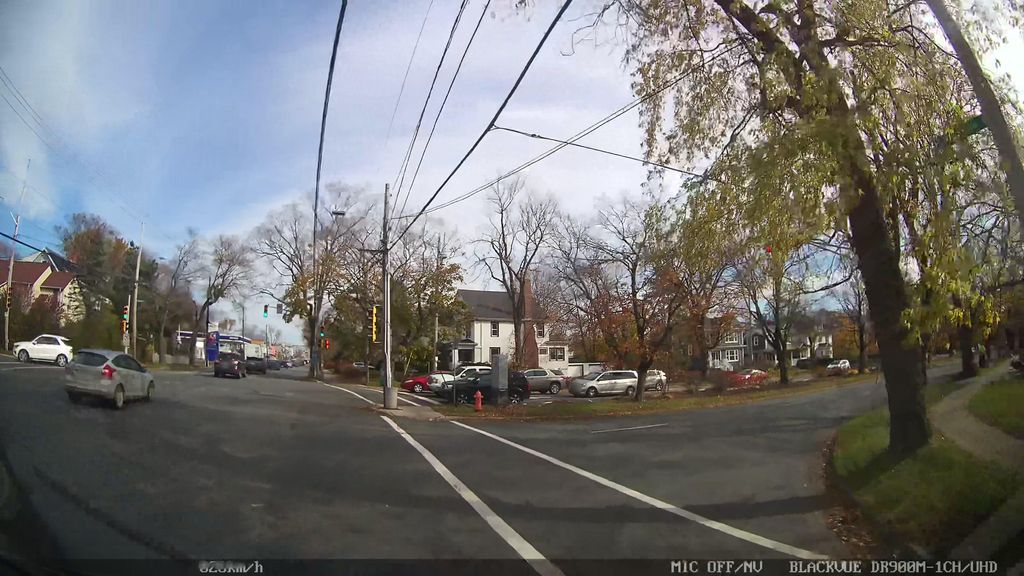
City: halifax